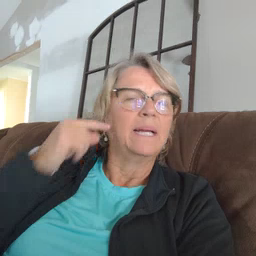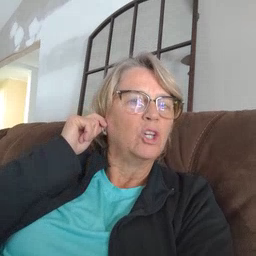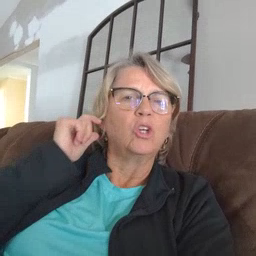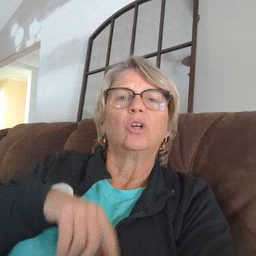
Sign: ear